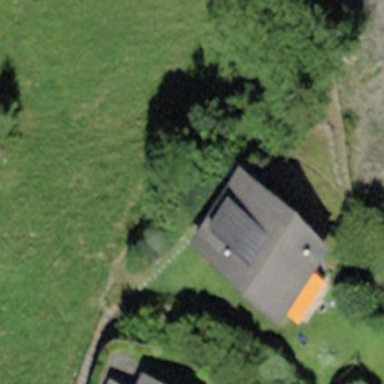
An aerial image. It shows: Detached building.